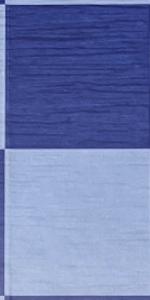
Label: Empty